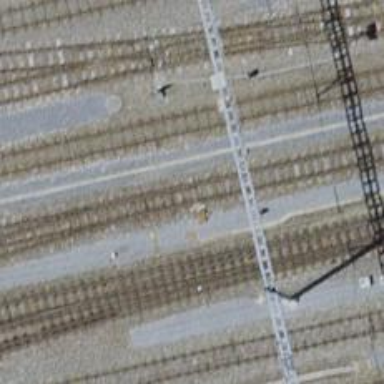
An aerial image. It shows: Railway switch.